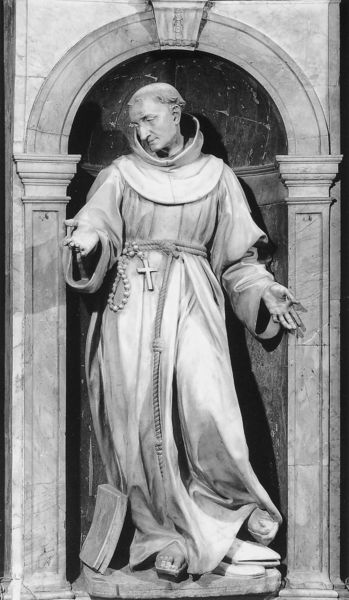
Titel: Hl. Bernhard
Künstler: Antonio Raggi
Standort: Siena, Dom, cappella Chigi (EU - I - Toskana)
Schlagwörter: kopf, mann, geste, grau, marmor, nase, schwarz, säule, weiss, arme, augen, falten, stehen, stein, kirche, figur, gewand, kutte, stehend, strick, skulptur, statue, bein, füße, bogen, kette, rundbogen, glatze, robe, kordel, sandalen, plastik, knie, foto, fotografie, unten, nische, offen, buch, kreuz, seil, schweben, augen zu, schwarzweiss, ausgebreitet, gestik, beten, kapitell, kreuzgewölbe, ausgestreckt, segnen, mönch, franziskus, heiliger, heilig, rosenkranz, bund, franziskaner, tonsur, benediktiner, dominikaner, anheben, platik, srein, wandfigur, säzle, nick, kupertinus, eniesche